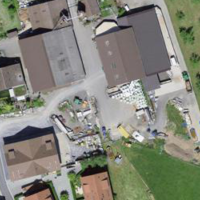
EUNIS habitat code: 54
Species observed at this site:
Impatiens parviflora